Interaction volume radius: 10 \u00c5
Interaction volume height: 25 \u00c5
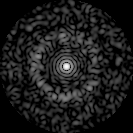
Disorder parameter: 0.8253